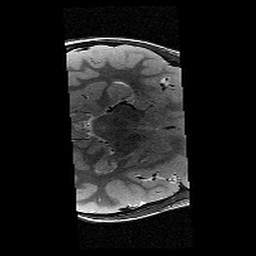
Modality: T2w
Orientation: axial
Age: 10
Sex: female
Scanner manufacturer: siemens
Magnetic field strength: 3 T
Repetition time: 9.23 s
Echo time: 0.067 s